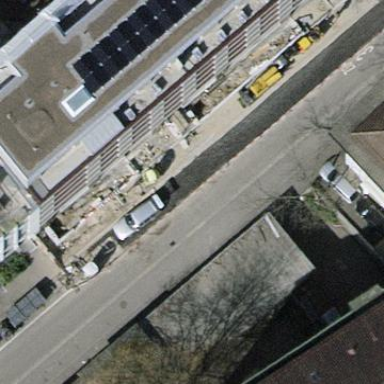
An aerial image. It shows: Parking lane for vehicles.